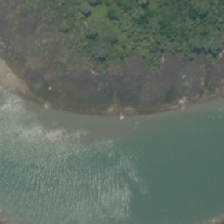
Land cover: grose_broom